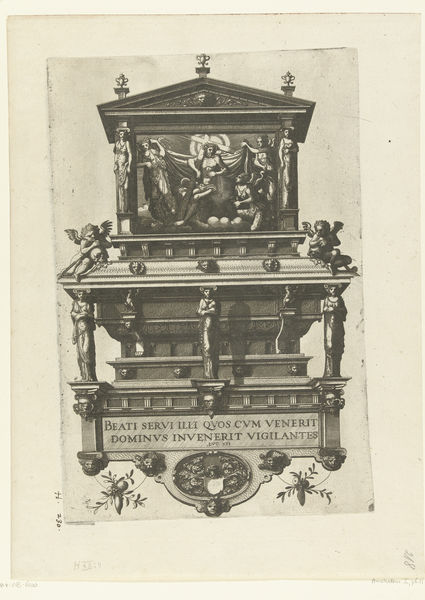
Titel: Epitaaf met Christus tussen engelen
Künstler: Johannes of Lucas van Doetechum
Standort: Amsterdam
Institution: Rijksmuseum
Schlagwörter: holz, zeichnung, dach, architektur, engel, putto, balkon, grafik, kreuz, druck, stich, entwurf, mythologie, altar, heiligenschein, löwen, nimbus, christus, jesus, kreuzigung, pieta, tempel, heilige, maria, putti, grabmal, latein, auferstehung christi, kariatyde, hierachie, script, mittelalter jesus, ejngel, beati